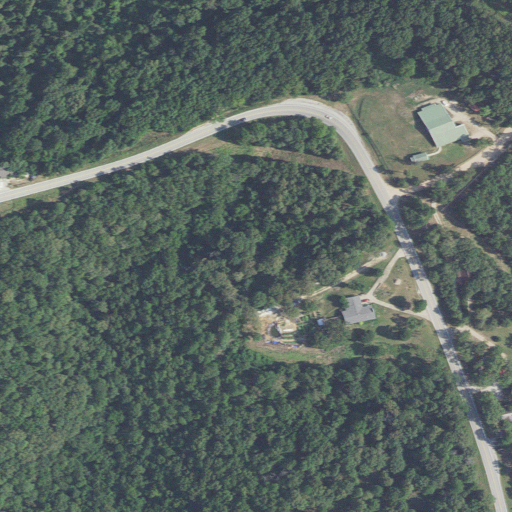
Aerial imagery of cliff(s) in Arkansas named Inspiration Point containing deciduous forest, low intensity development, open development, mixed forest, medium intensity development, high intensity development, and pasture